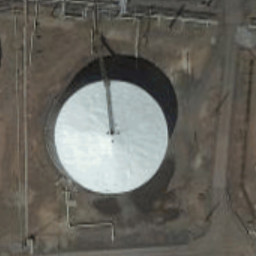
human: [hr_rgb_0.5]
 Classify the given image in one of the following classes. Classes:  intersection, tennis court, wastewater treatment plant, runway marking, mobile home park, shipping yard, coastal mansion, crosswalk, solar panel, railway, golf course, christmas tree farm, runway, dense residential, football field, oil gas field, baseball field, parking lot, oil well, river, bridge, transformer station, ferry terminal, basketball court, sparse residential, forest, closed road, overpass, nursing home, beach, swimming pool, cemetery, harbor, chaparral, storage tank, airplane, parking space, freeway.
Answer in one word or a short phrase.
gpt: storage tank